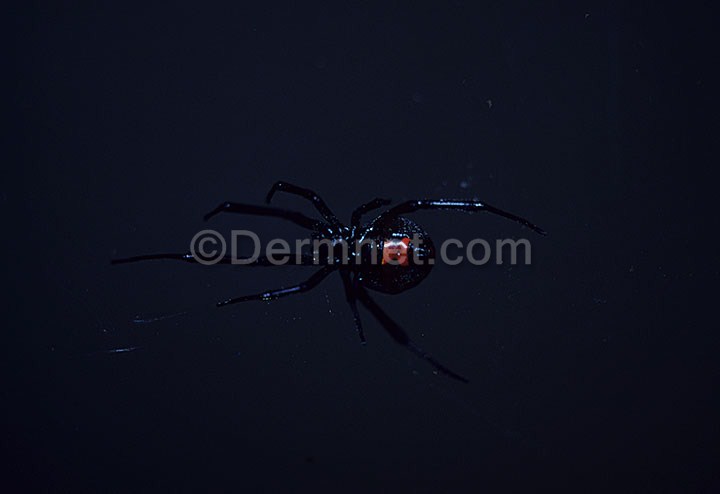
Disease: Scabies Lyme Disease and other Infestations and Bites